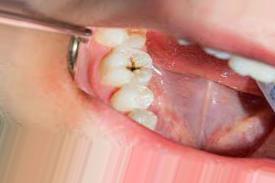
Condition: Caries